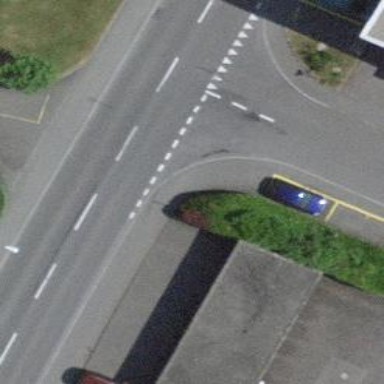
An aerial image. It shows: Kerb barrier.